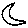
Label: moon